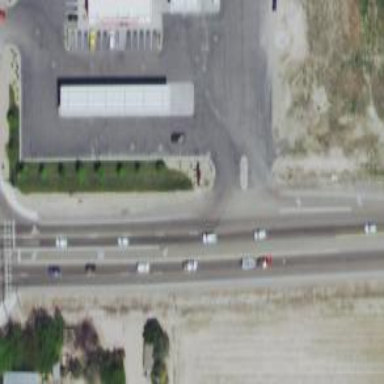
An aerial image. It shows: Asphalt road designated as trunk highway.